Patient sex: M
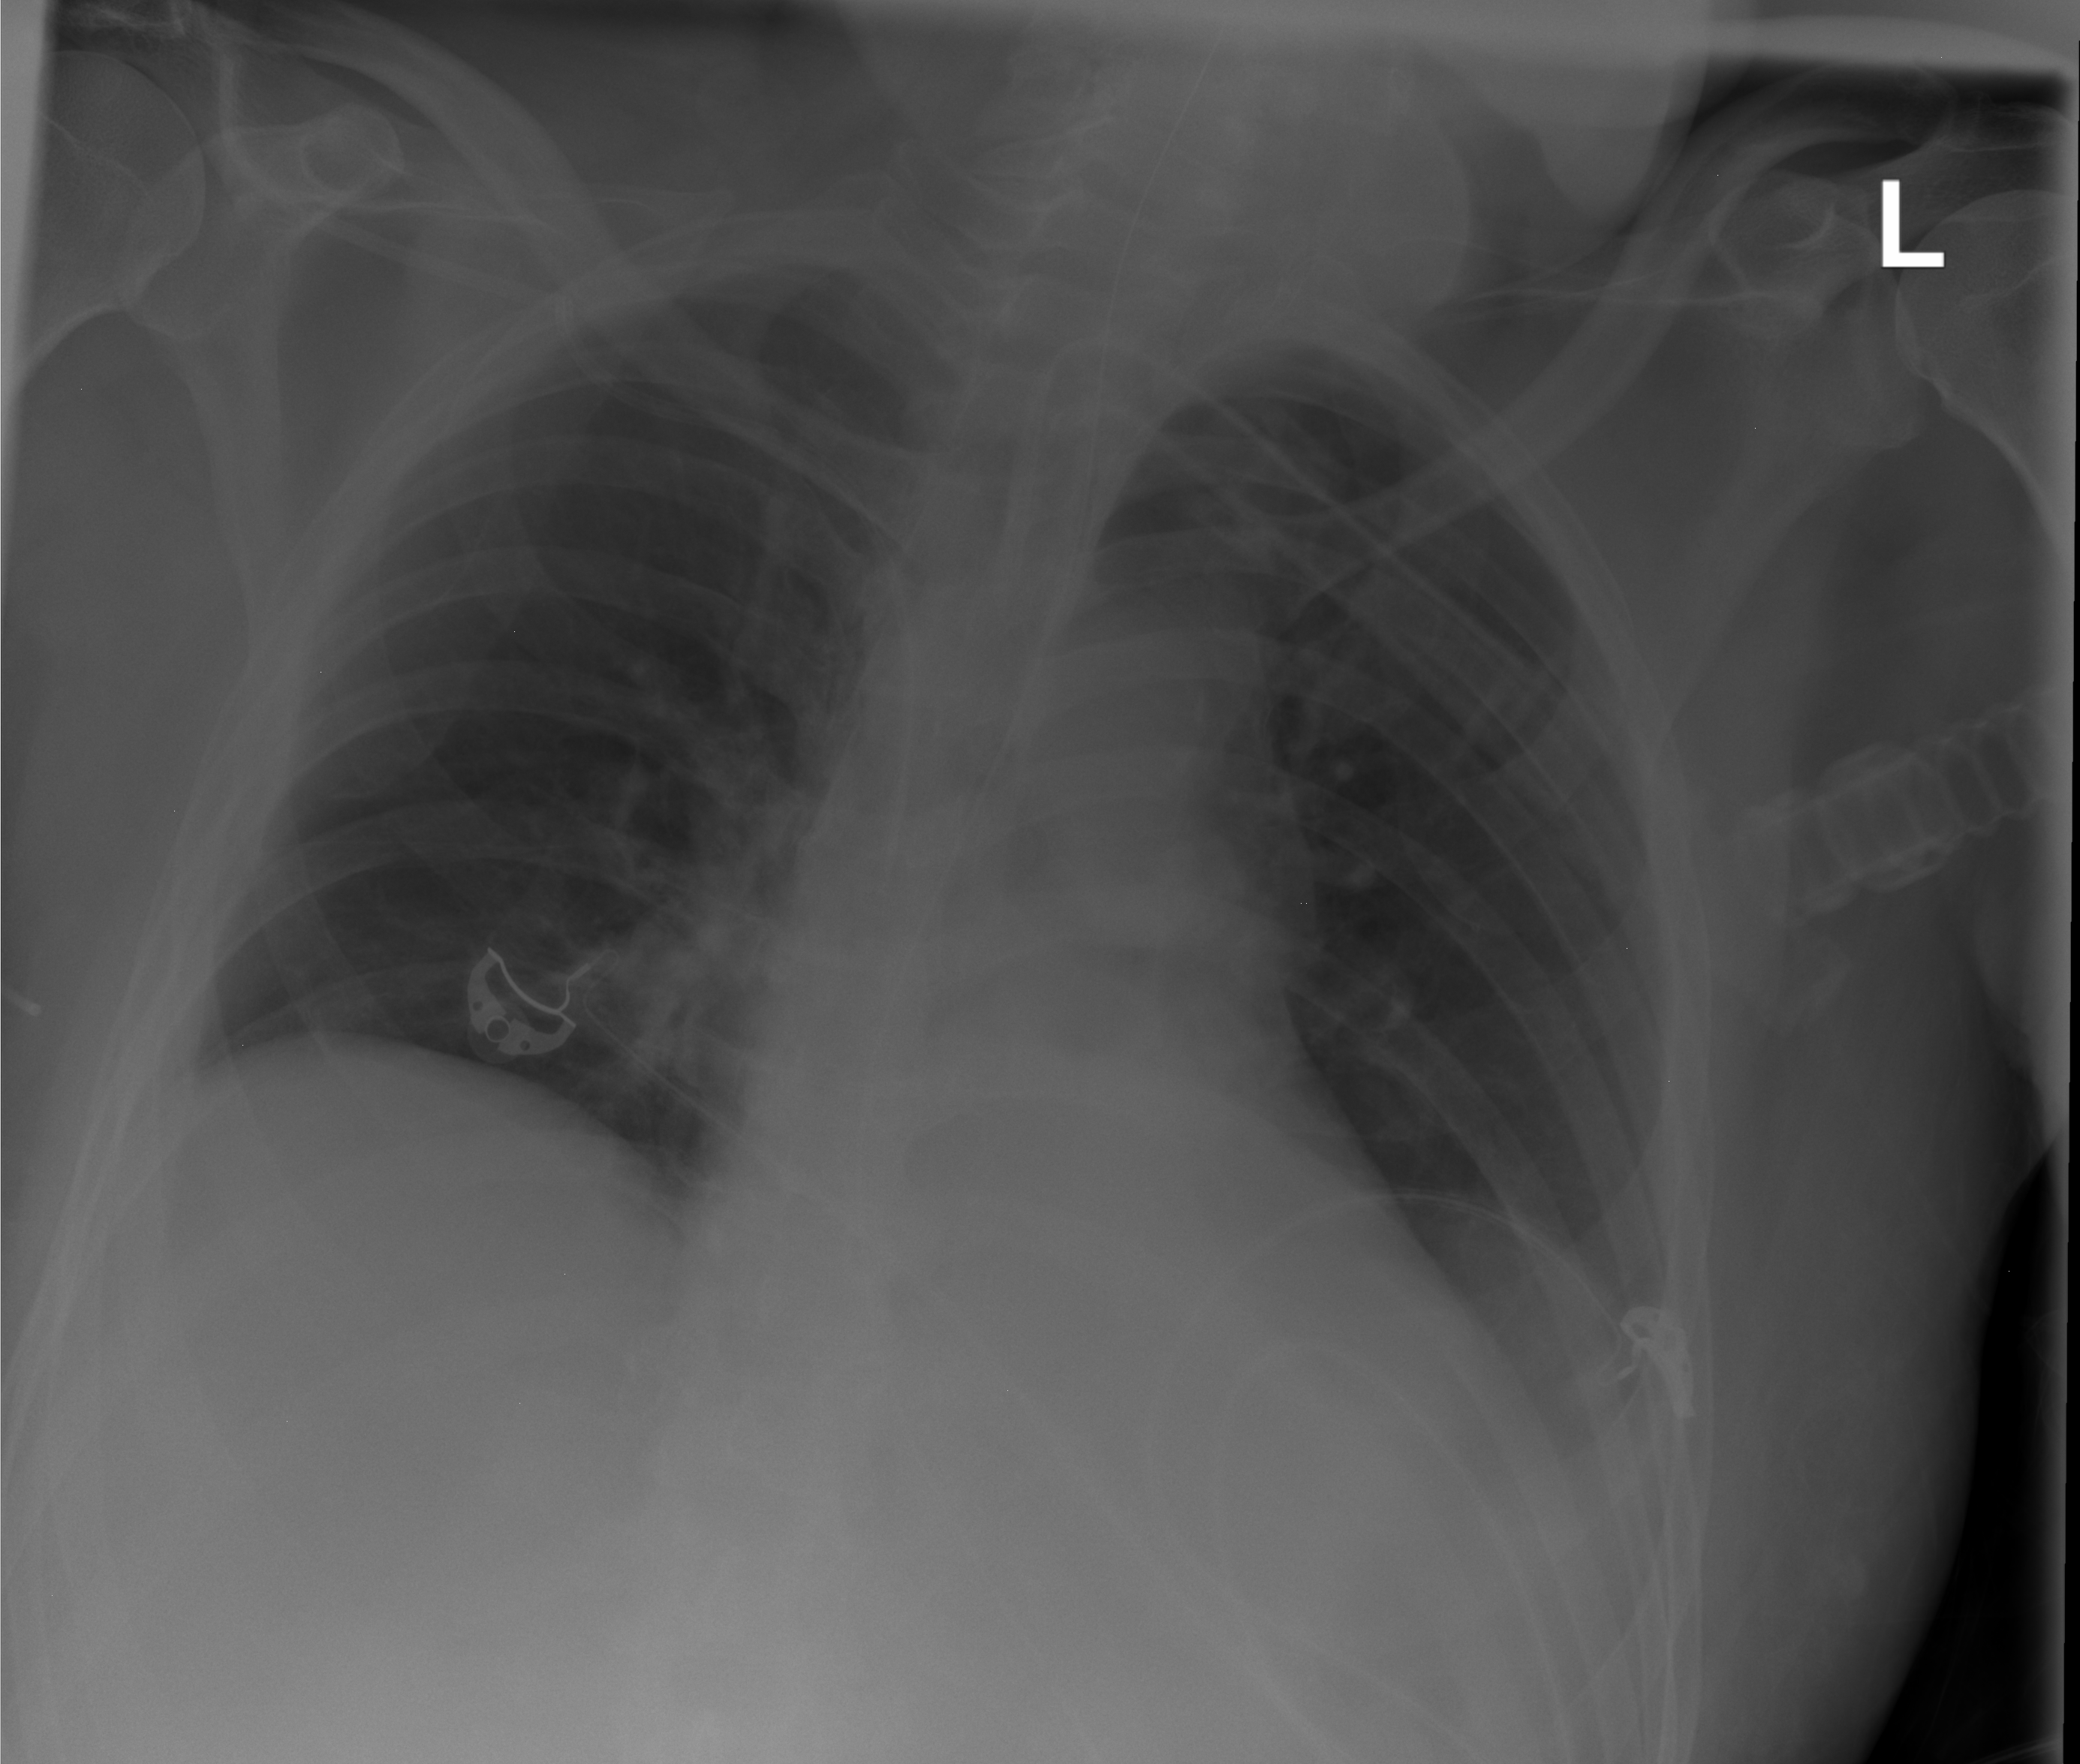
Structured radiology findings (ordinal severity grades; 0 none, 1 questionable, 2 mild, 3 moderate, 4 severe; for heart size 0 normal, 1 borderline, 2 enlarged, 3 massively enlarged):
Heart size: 0
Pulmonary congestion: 0
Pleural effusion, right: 0
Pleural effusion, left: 2
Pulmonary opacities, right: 0
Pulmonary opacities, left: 0
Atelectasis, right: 0
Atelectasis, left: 2